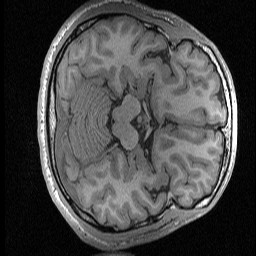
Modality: T1w
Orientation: axial
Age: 44
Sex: male